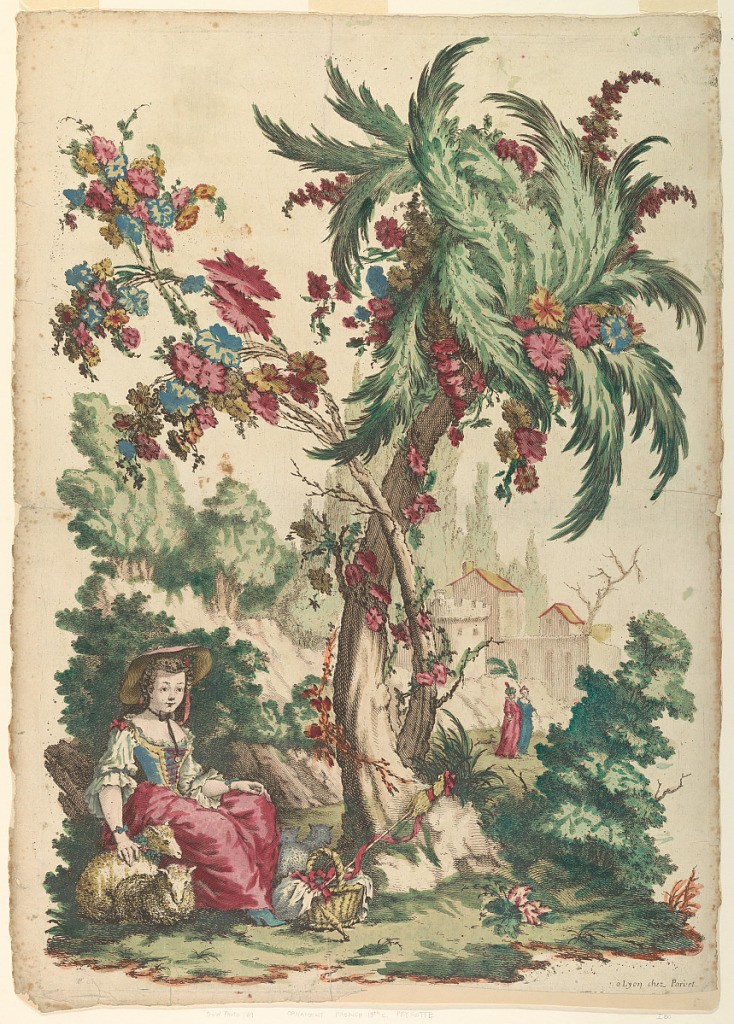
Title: A Little Shepherdess
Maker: Alexis Peyrotte, French, 1699–1769
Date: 1740–45
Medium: Hand-colored etching with watercolors on paper
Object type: Print
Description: A little shepherdess seated in the foreground with four sheep and her basket beside her. Two fantastic trees at center. in the background, at right, two women stroll before a castle.